Question: I am trying to include a 4th "Program" within my case statement that would be a combination of ALL programs added together since there is no Table ID that identifies for ALL (i.e. pp.id=2 + p.id=3 + p.id=4 = All). Is a CASE statement able to achieve this? COALESCE? A nested SELECT?
'''
DECLARE @date datetime = CONVERT(date, getdate())
Select Count(Distinct fm.MEMBER_ID) As 'Count',
Cast(Cast(DatePart(YEAR, dd.DATE) As VARCHAR) + '/' + Cast(DatePart(MONTH,
dd.DATE) As VARCHAR) + '/01' As DATE) As 'Month',
Case When p.ID = 2 Then 'Program1' When p.ID = 3 Then 'Program2'
When p.ID = 4 Then 'Program3' End As 'Program'
From FACT_MEMBER_MONTH_START fm
Join DIM_COVERAGE c On fm.MEMBER_ID = c.MEMBER_ID
Join DIM_PROGRAM p On c.PROGRAM_ID = p.ID
Join DIM_DATE dd On fm.MONTH_ID = dd.MONTH_ID
Join DIM_MEMBER dm On fm.MEMBER_ID = dm.ID
Join DIM_INDIVIDUAL DI On fm.MEMBER_ID = DI.ID
Join DIM_LIVING_SITUATION dls On fm.LIVING_SITUATION_ID = dls.ID
Where dd.DATE Between c.EFFECTIVE_DATE And c.EXPIRATION_DATE And (dls.ID = 5
Or dls.ID = 6) and (dd.DATE between DATEADD(MM, -18, @date) and @date)
Group By Cast(Cast(DatePart(YEAR, dd.DATE) As VARCHAR) + '/' +
Cast(DatePart(MONTH, dd.DATE) As VARCHAR) + '/01' As DATE),
Case When p.ID = 2 Then 'FC' When p.ID = 3 Then 'PACE'
When p.ID = 4 Then 'Part' End
ORDER BY Month desc
'''
Results:

End goal would be a "4th Program" that is just a summation of the 3. This is to be used in Logi Analytics to develop multiple charts off one query that can be filtered using these separate programs.
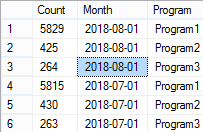
Answer: How about a UNION ALL, putting together your Program1, Program2, Program3 and adding new rows for Program4
'''
DECLARE @date datetime = CONVERT(date, getdate())
Select Count(Distinct fm.MEMBER_ID) As 'Count',
Cast(Cast(DatePart(YEAR, dd.DATE) As VARCHAR) + '/' + Cast(DatePart(MONTH,
dd.DATE) As VARCHAR) + '/01' As DATE) As 'Month',
Case When p.ID = 2 Then 'Program1' When p.ID = 3 Then 'Program2'
When p.ID = 4 Then 'Program3' End As 'Program'
From FACT_MEMBER_MONTH_START fm
Join DIM_COVERAGE c On fm.MEMBER_ID = c.MEMBER_ID
Join DIM_PROGRAM p On c.PROGRAM_ID = p.ID
Join DIM_DATE dd On fm.MONTH_ID = dd.MONTH_ID
Join DIM_MEMBER dm On fm.MEMBER_ID = dm.ID
Join DIM_INDIVIDUAL DI On fm.MEMBER_ID = DI.ID
Join DIM_LIVING_SITUATION dls On fm.LIVING_SITUATION_ID = dls.ID
Where dd.DATE Between c.EFFECTIVE_DATE And c.EXPIRATION_DATE And (dls.ID = 5
Or dls.ID = 6) and (dd.DATE between DATEADD(MM, -18, @date) and @date)
Group By Cast(Cast(DatePart(YEAR, dd.DATE) As VARCHAR) + '/' +
Cast(DatePart(MONTH, dd.DATE) As VARCHAR) + '/01' As DATE),
Case When p.ID = 2 Then 'FC' When p.ID = 3 Then 'PACE'
When p.ID = 4 Then 'Part' End
UNION ALL
Select Count(Distinct fm.MEMBER_ID) As 'Count',
Cast(Cast(DatePart(YEAR, dd.DATE) As VARCHAR) + '/' + Cast(DatePart(MONTH,
dd.DATE) As VARCHAR) + '/01' As DATE) As 'Month',
'Program4' as 'Program' -- they are all Program4
From FACT_MEMBER_MONTH_START fm
Join DIM_COVERAGE c On fm.MEMBER_ID = c.MEMBER_ID
Join DIM_PROGRAM p On c.PROGRAM_ID = p.ID
Join DIM_DATE dd On fm.MONTH_ID = dd.MONTH_ID
Join DIM_MEMBER dm On fm.MEMBER_ID = dm.ID
Join DIM_INDIVIDUAL DI On fm.MEMBER_ID = DI.ID
Join DIM_LIVING_SITUATION dls On fm.LIVING_SITUATION_ID = dls.ID
Where dd.DATE Between c.EFFECTIVE_DATE And c.EXPIRATION_DATE And (dls.ID = 5
Or dls.ID = 6) and (dd.DATE between DATEADD(MM, -18, @date) and @date)
Group By Cast(Cast(DatePart(YEAR, dd.DATE) As VARCHAR) + '/' +
Cast(DatePart(MONTH, dd.DATE) As VARCHAR) + '/01' As DATE)
ORDER BY Month desc, Program
'''